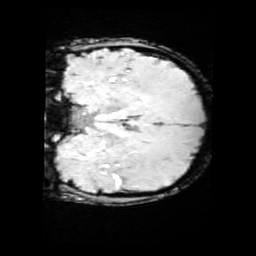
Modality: SWI
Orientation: coronal
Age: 10
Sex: female
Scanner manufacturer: siemens
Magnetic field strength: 3 T
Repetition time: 0.027 s
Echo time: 0.02 s